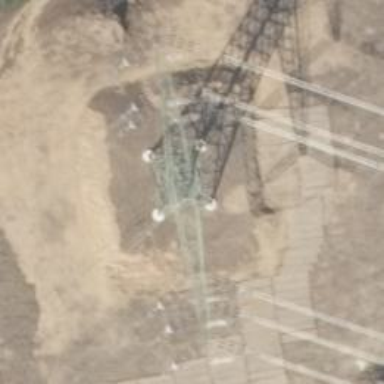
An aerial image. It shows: Three cables of power line.